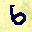
Label: 6